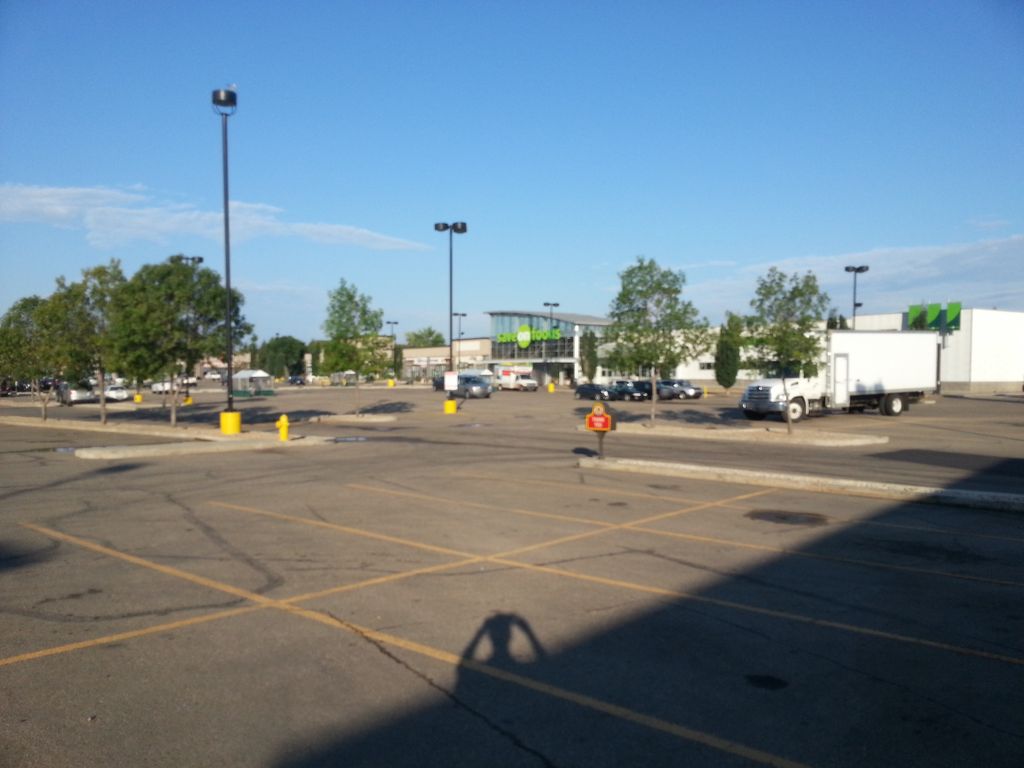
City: edmonton